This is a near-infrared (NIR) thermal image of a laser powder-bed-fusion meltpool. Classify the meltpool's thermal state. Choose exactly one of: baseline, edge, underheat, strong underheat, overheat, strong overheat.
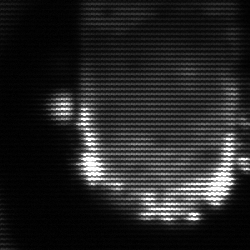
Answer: baseline